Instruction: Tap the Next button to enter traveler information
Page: cart
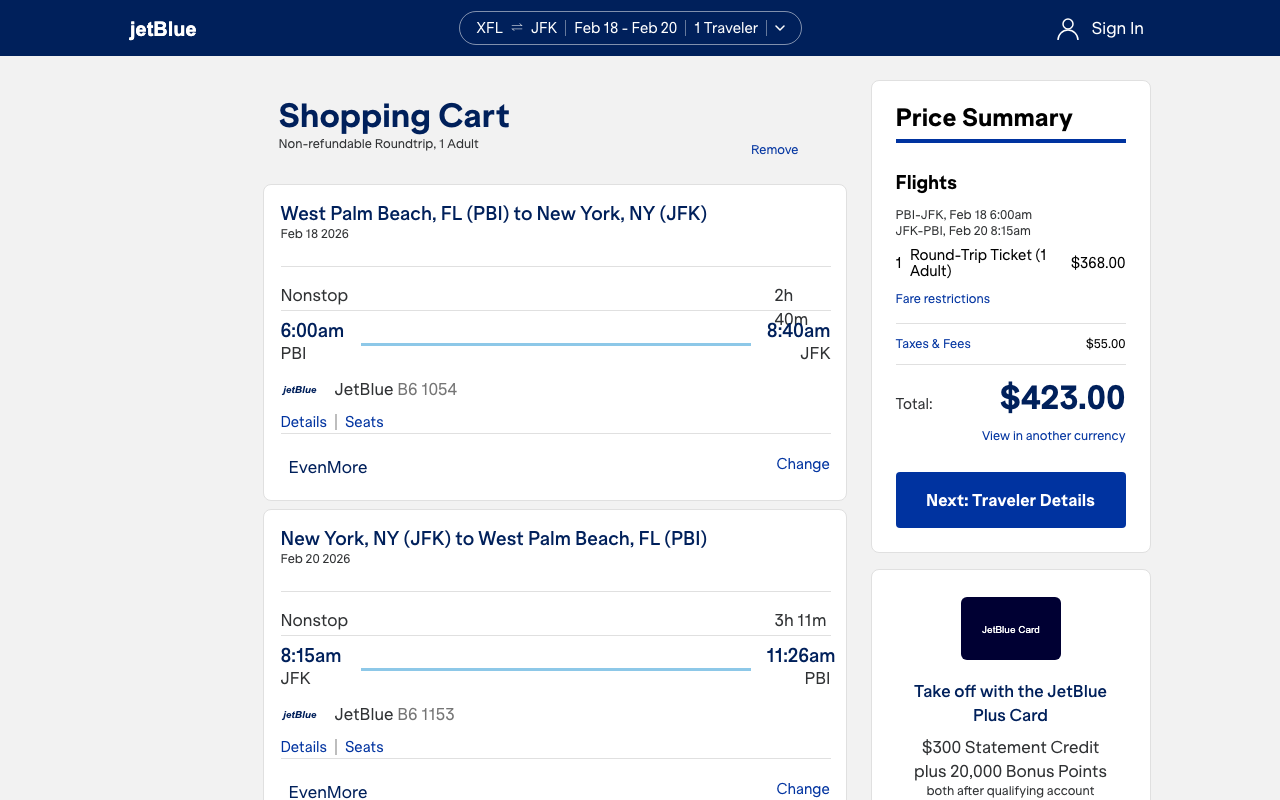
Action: click